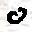
Label: 0